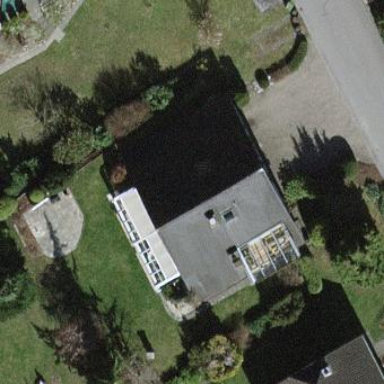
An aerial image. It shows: Detached building.